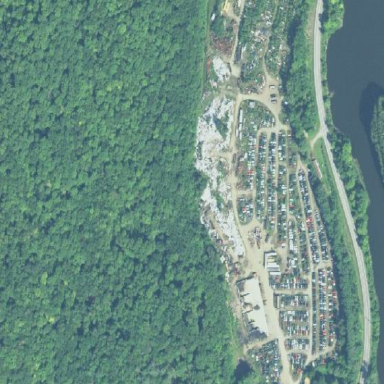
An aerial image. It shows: Scrap yard situated in industrial area.